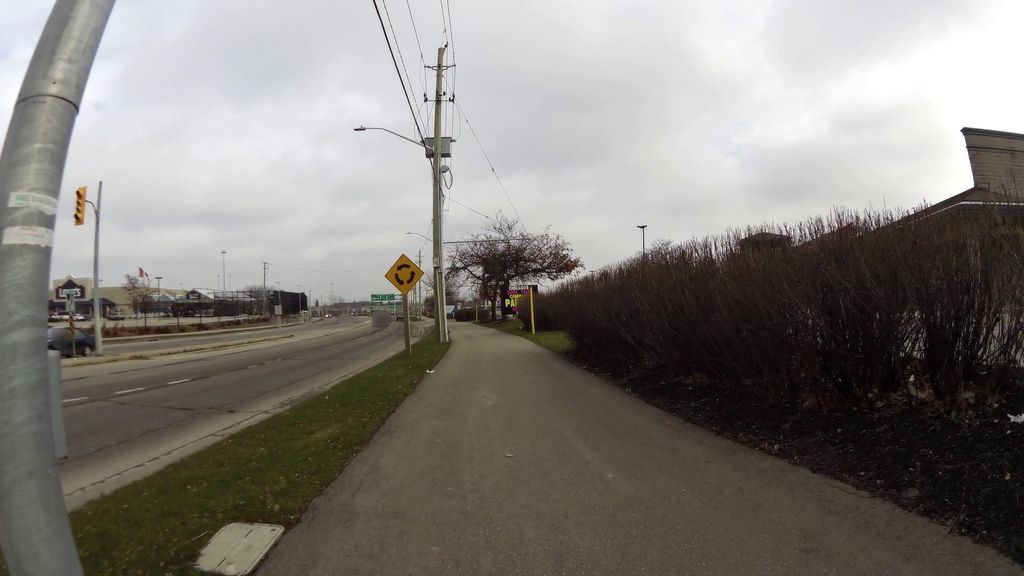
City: kitchener-waterloo